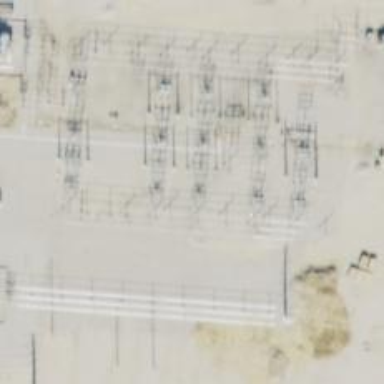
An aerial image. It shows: Switch used for power control.